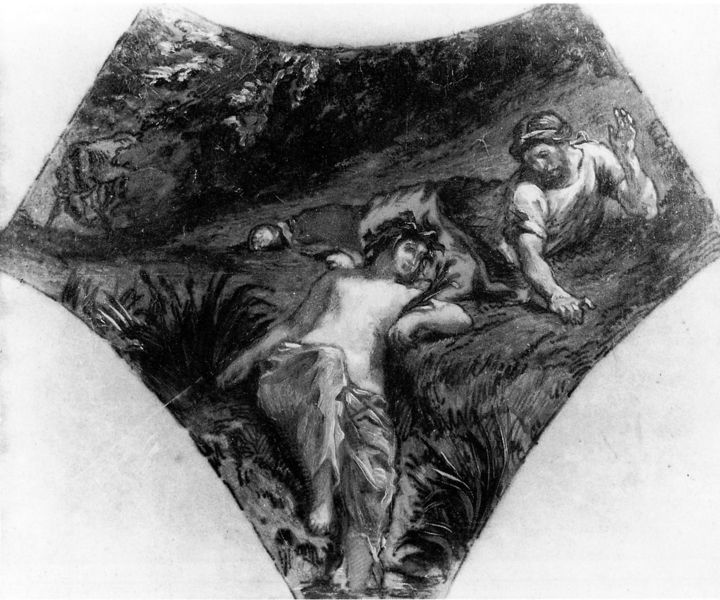
Titel: Numa und Egeria
Künstler: Eugène Delacroix
Schlagwörter: fuß, hand, mann, nackt, weiß, landschaft, menschen, see, blumen, frau, geste, männer, schwarz, zeichnung, gras, rasen, tier, wiese, gesichter, hemd, hose, augen, hände, gräser, strauch, busch, gebüsch, land, gewand, haare, decke, paar, pflanzen, pferd, ecke, liegen, zwei, nasen, liegend, eckig, barfuß, form, schwarz-weiß, kranz, mythologie, fragment, sandale, jesus, ländlich, pfrd